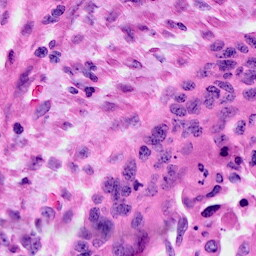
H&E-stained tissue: Cervix